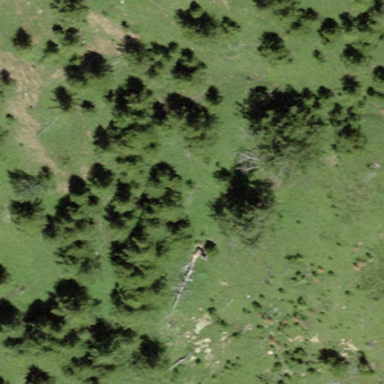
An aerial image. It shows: Forest area.